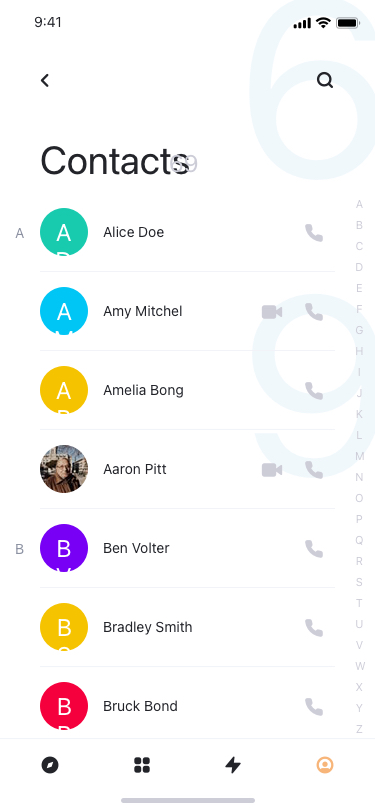
Text in this UI design:
Bruck Bond
BB
Bradley Smith
BS
B
Ben Volter
BV
Aaron Pitt
Amelia Bong
AB
Amy Mitchel
AM
A
Alice Doe
AD
ABCDEFGHIJKLMNOPQRSTUVWXYZ
Contacts
69